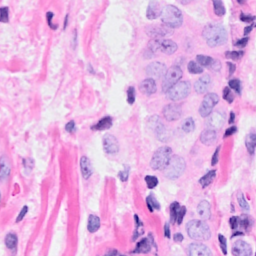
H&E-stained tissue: Breast